Interaction volume radius: 5 \u00c5
Interaction volume height: 10 \u00c5
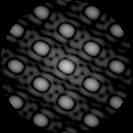
Disorder parameter: 0.003858